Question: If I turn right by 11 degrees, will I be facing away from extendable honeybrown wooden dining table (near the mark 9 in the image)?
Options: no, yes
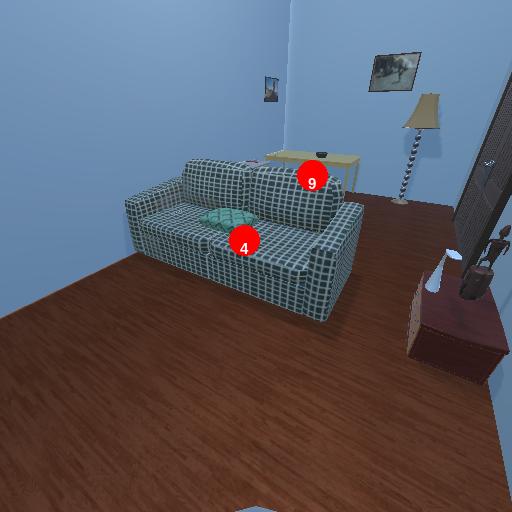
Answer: no